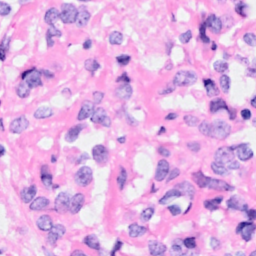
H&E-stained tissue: Breast